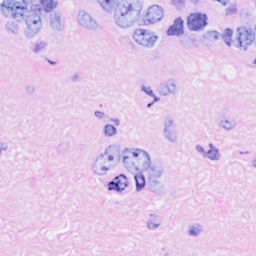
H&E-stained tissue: Breast